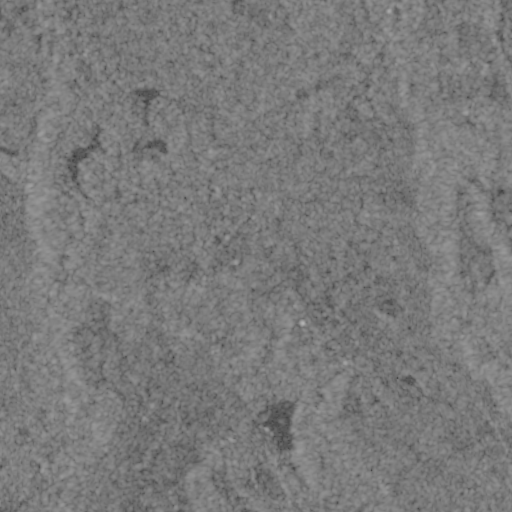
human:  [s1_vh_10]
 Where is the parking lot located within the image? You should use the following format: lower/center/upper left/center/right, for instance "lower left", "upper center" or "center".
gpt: The parking lot is located in the lower center of the image.
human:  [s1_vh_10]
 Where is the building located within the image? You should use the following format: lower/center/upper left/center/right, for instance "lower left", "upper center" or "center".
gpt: The building is located in the lower center of the image.
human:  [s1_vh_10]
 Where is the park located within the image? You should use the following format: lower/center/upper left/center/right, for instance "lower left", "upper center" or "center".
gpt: There is no park in the image.

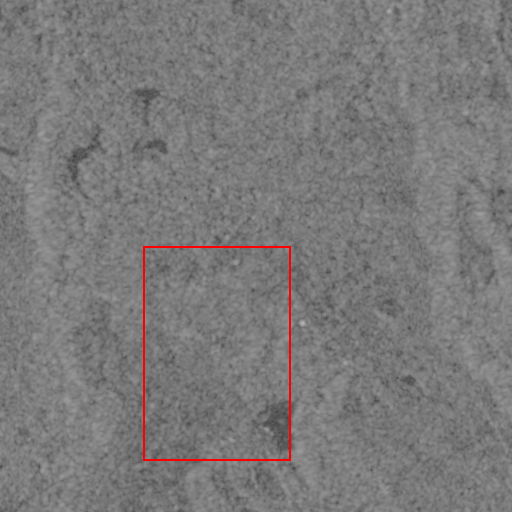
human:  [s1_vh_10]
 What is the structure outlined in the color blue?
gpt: There is no blue outline.
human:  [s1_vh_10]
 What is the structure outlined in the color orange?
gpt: There is no structure outlined in orange.